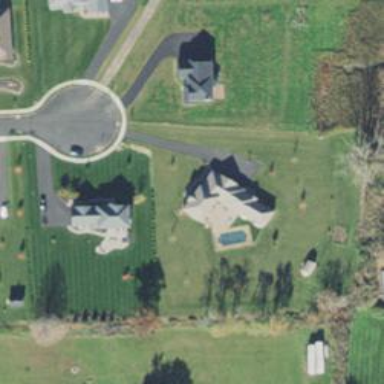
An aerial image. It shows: Driveway.